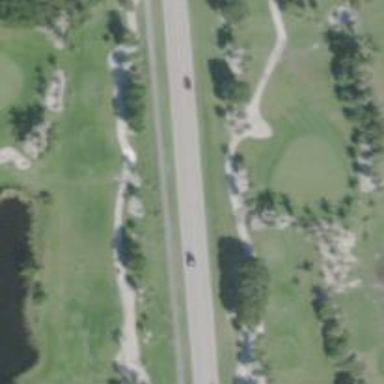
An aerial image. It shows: Pathway for golfing.